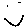
Label: smiley face